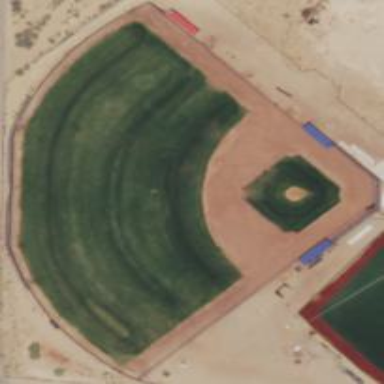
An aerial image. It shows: Baseball pitch for leisure and sports activities.